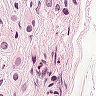
Metastatic tissue present: yes